Question: -

- I dont want to save the new node immediately in facebook, linkedin,
twitter page. I want to post the new node after three hours.- Here am using scheduler module also.The user should not give the date
and time in scheduler module, it have to post the node after three
hours automatically.
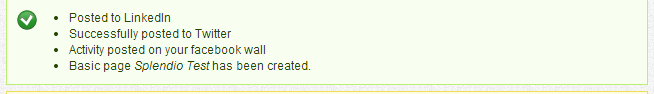
Answer: I haven't really used the Scheduler module, but conceptually if the fields for the day and time in scheduler module are available, you can hide it from the user's view using 'hook_form_alter' and then use 'hook_form_submit' to fill the values for the date and time set to 3 hours after the publish date.